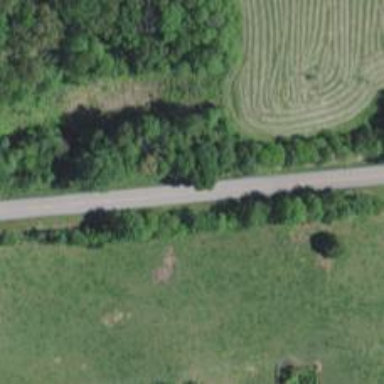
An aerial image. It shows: Secondary road.